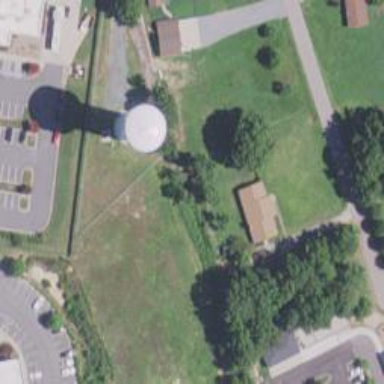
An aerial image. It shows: Water tower that is man-made.